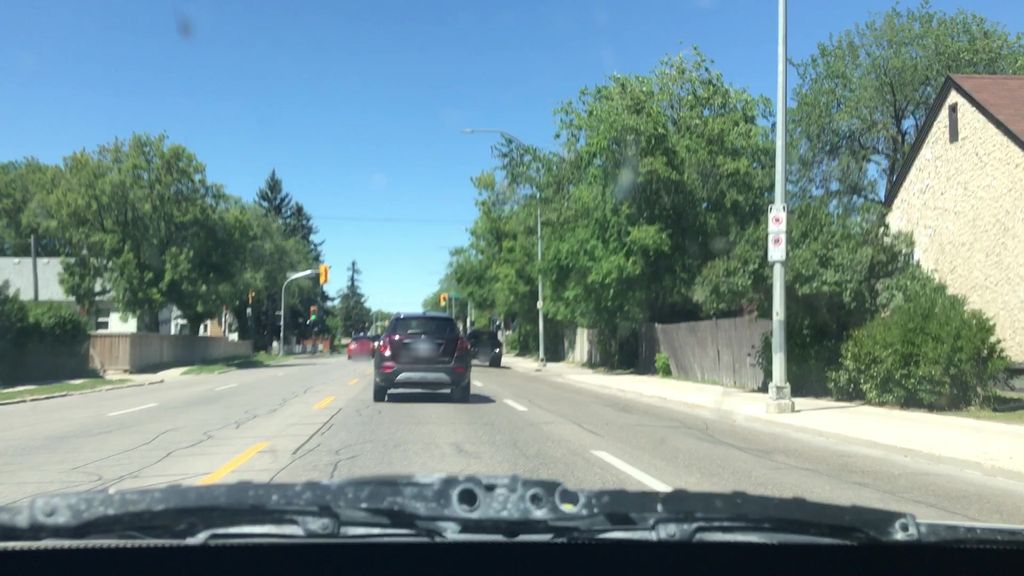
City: winnipeg